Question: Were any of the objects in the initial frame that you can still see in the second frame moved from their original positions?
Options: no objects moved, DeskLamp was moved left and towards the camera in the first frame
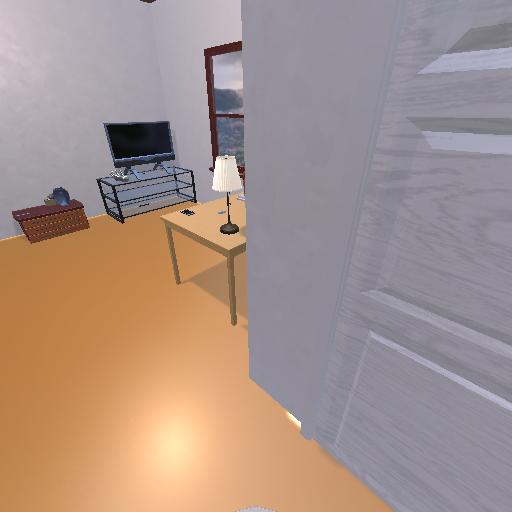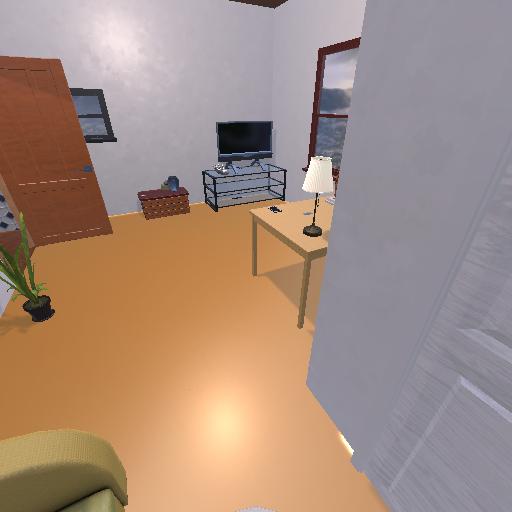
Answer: no objects moved